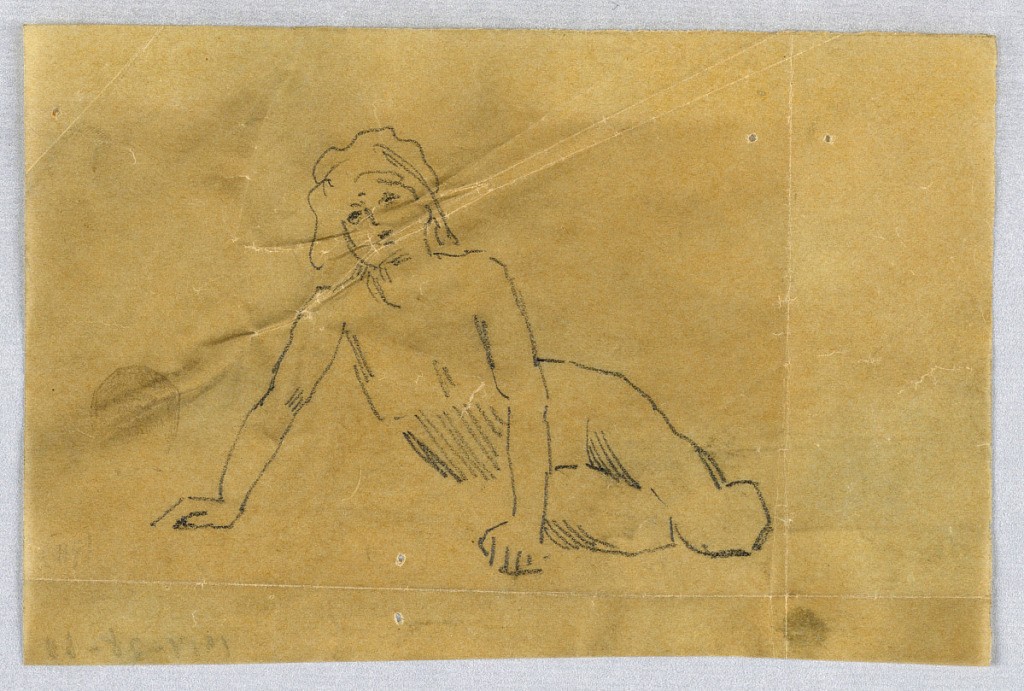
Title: Sketch for Putto
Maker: Francis Augustus Lathrop, American, 1849–1909
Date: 1893–94
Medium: Graphite on tracing paper
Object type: Drawing
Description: A girl shown frontally, recumbent, and leaning on both hands. The head is at left.